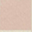
Piece: xx